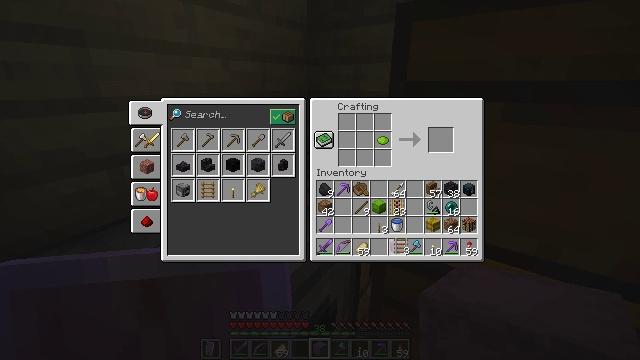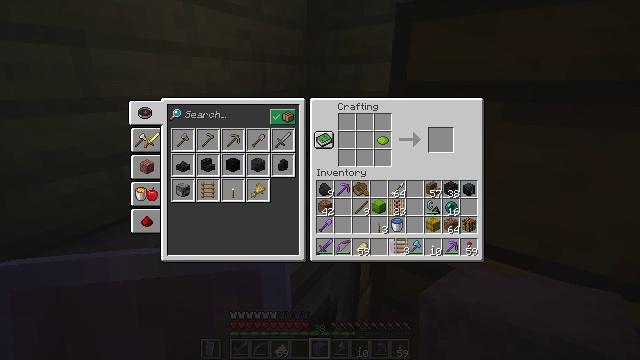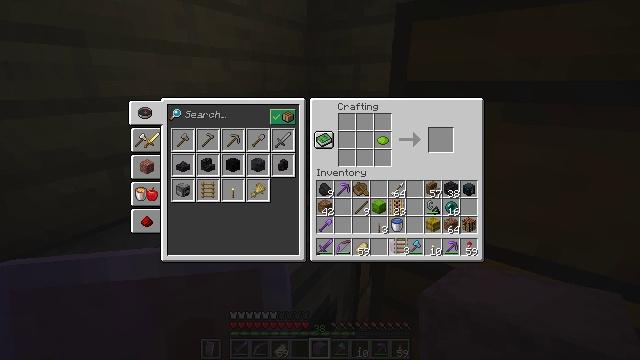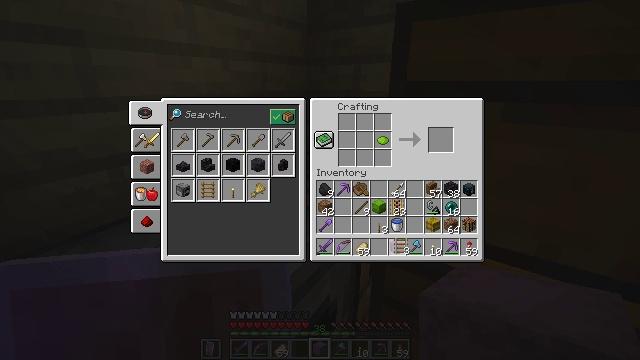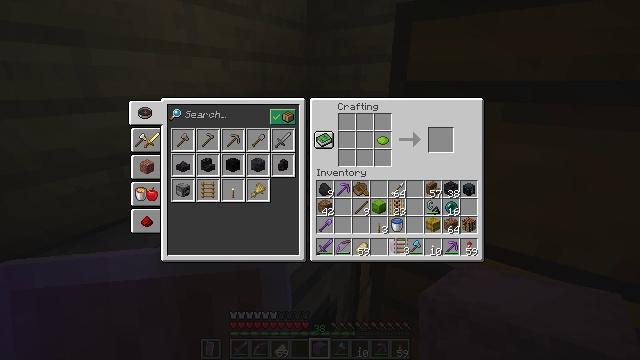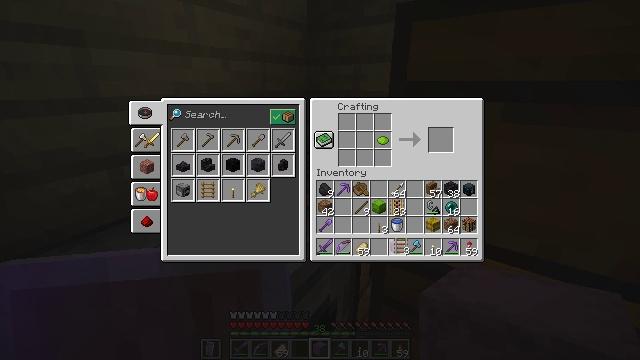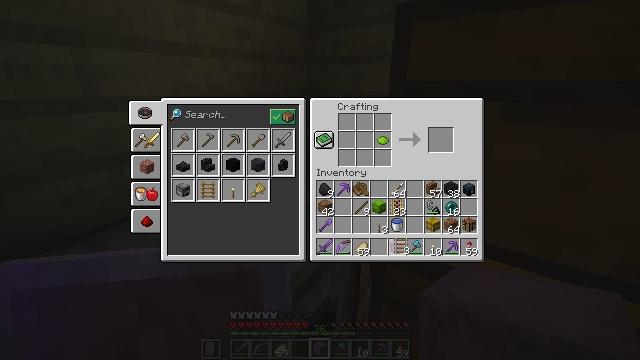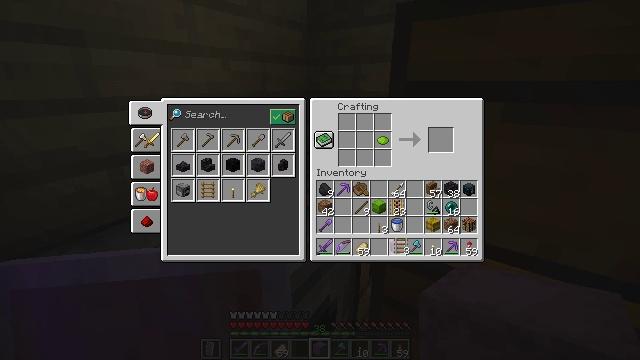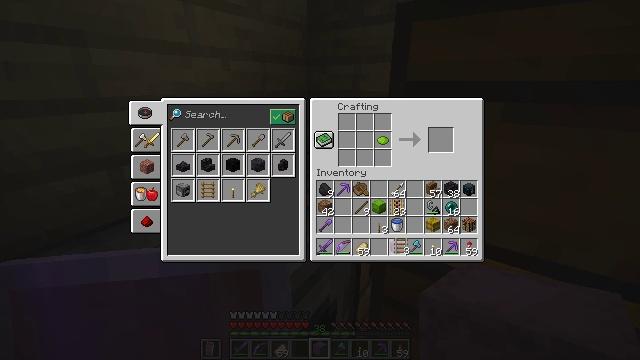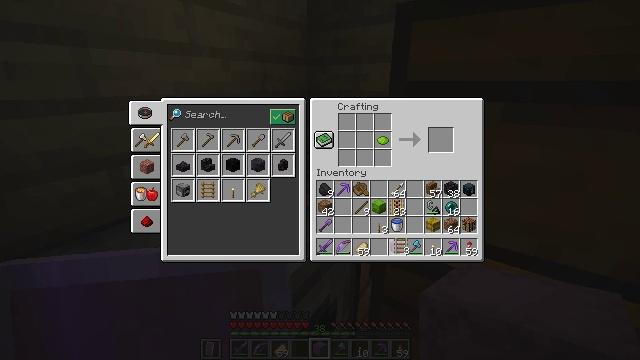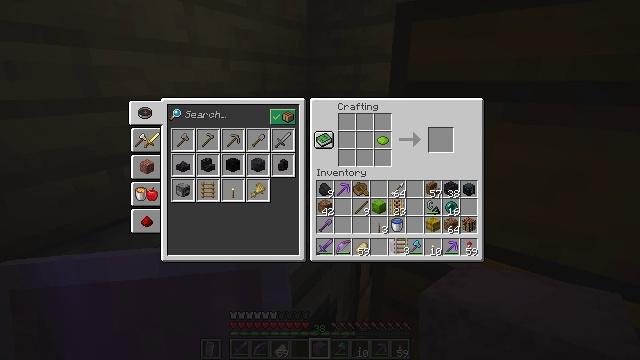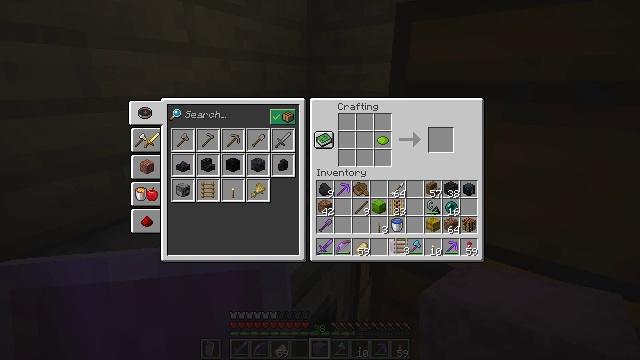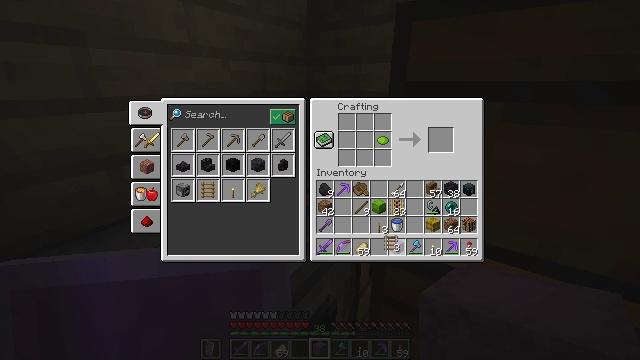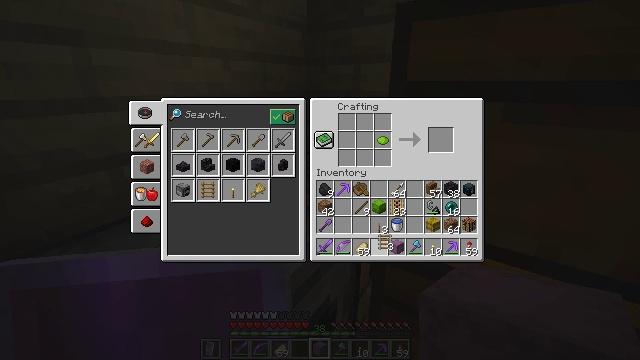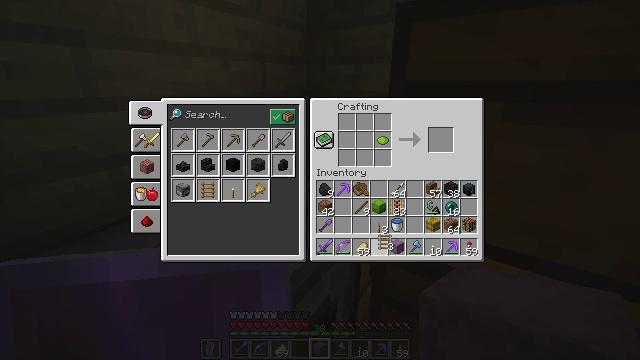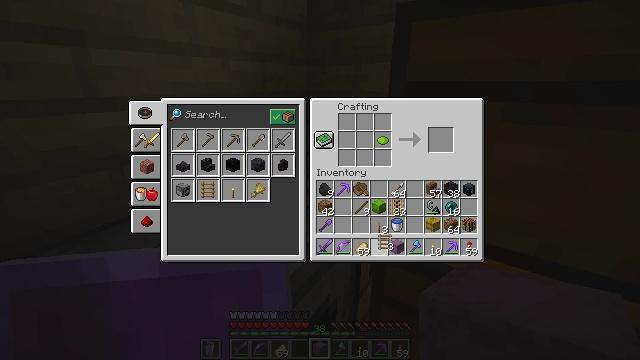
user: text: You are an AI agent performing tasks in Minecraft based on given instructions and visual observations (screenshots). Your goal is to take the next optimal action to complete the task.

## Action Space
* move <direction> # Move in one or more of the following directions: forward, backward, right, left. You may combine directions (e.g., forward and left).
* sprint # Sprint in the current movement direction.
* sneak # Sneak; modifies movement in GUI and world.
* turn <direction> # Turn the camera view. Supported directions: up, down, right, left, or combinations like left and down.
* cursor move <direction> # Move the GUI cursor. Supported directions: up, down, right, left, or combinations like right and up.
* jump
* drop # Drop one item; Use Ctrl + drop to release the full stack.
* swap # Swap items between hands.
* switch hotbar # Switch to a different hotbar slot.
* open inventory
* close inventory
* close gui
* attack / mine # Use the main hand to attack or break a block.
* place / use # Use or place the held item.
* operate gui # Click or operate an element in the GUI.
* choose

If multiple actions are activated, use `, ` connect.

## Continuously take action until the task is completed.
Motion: motion action
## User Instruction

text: craft item lime shulker box
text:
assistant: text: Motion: no_op
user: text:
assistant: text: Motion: no_op
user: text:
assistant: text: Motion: no_op
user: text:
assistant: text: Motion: no_op
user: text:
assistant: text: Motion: no_op
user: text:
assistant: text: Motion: no_op
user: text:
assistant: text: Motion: no_op
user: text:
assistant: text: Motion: no_op
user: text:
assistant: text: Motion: no_op
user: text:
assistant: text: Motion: no_op
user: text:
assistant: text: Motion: no_op
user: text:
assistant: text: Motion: turn left
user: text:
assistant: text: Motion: no_op
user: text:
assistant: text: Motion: no_op
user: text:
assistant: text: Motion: no_op
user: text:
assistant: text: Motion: no_op
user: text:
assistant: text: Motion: turn left and up
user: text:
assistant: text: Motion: turn left
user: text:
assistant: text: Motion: no_op
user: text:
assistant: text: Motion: no_op
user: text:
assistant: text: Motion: no_op
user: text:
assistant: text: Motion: no_op
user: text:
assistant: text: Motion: no_op
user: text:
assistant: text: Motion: attack / mine
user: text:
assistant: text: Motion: attack / mine
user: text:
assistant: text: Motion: attack / mine
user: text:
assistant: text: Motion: attack / mine
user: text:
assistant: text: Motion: no_op
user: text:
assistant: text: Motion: no_op
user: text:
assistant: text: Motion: no_op